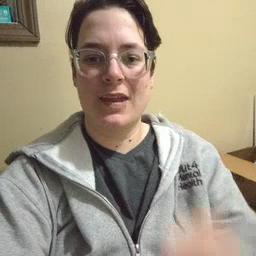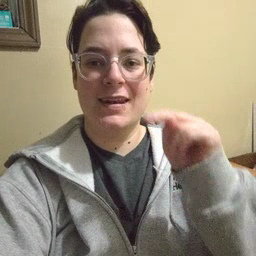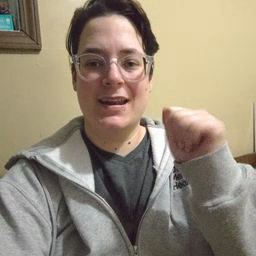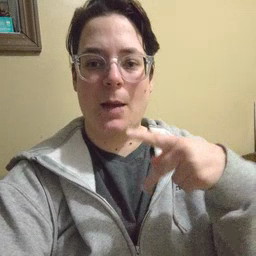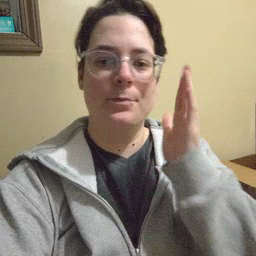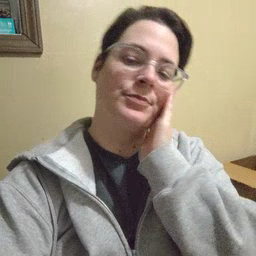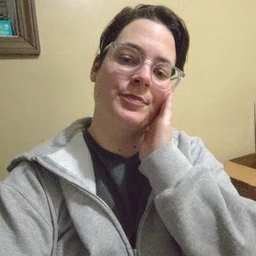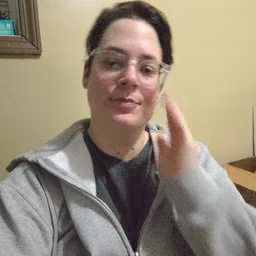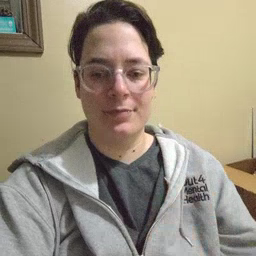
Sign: nap